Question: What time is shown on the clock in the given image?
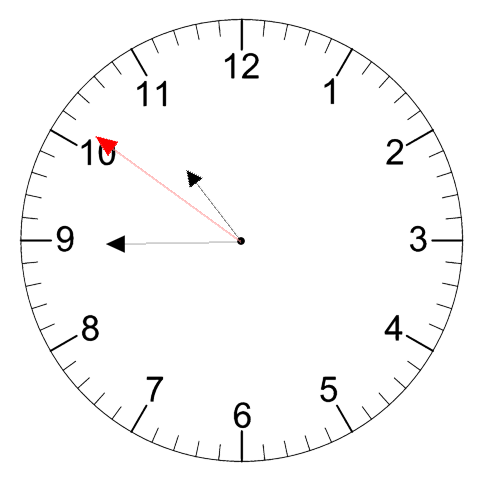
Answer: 10:44:51